Question: I am getting error while importing json file.
Below is my error.

My Json File:
{"city": "ACMAR", "loc": [-86.51557, 33.584132], "pop": 6055, "state": "AL", "_id": "35004"}
{"city": "ADAMSVILLE", "loc": [-86.959727, 33.588437], "pop": 10616, "state": "AL", "_id": "35005"}
{"city": "ADGER", "loc": [-87.167455, 33.434277], "pop": 3205, "state": "AL", "_id": "35006"}
{"city": "KEYSTONE", "loc": [-86.812861, 33.236868], "pop": 14218, "state": "AL", "_id": "35007"}
{"city": "NEW SITE", "loc": [-85.951086, 32.941445], "pop": 19942, "state": "AL", "_id": "35010"}
{"city": "ALPINE", "loc": [-86.208934, 33.331165], "pop": 3062, "state": "AL", "_id": "35014"}
{"city": "ARAB", "loc": [-86.489638, 34.328339], "pop": 13650, "state": "AL", "_id": "35016"}
{"city": "BAILEYTON", "loc": [-86.621299, 34.268298], "pop": 1781, "state": "AL", "_id": "35019"}
{"city": "BESSEMER", "loc": [-86.947547, 33.409002], "pop": 40549, "state": "AL", "_id": "35020"}
{"city": "HUEYTOWN", "loc": [-86.999607, 33.414625], "pop": 39677, "state": "AL", "_id": "35023"}
{"city": "BLOUNTSVILLE", "loc": [-86.568628, 34.092937], "pop": 9058, "state": "AL", "_id": "35031"}
{"city": "BREMEN", "loc": [-87.004281, 33.973664], "pop": 3448, "state": "AL", "_id": "35033"}
{"city": "BRENT", "loc": [-87.211387, 32.93567], "pop": 3791, "state": "AL", "_id": "35034"}
{"city": "BRIERFIELD", "loc": [-86.951672, 33.042747], "pop": 1282, "state": "AL", "_id": "35035"}
{"city": "CALERA", "loc": [-86.755987, 33.1098], "pop": 4675, "state": "AL", "_id": "35040"}
{"city": "CENTREVILLE", "loc": [-87.11924, 32.950324], "pop": 4902, "state": "AL", "_id": "35042"}
{"city": "CHELSEA", "loc": [-86.614132, 33.371582], "pop": 4781, "state": "AL", "_id": "35043"}
{"city": "COOSA PINES", "loc": [-86.337622, 33.266928], "pop": 7985, "state": "AL", "_id": "35044"}
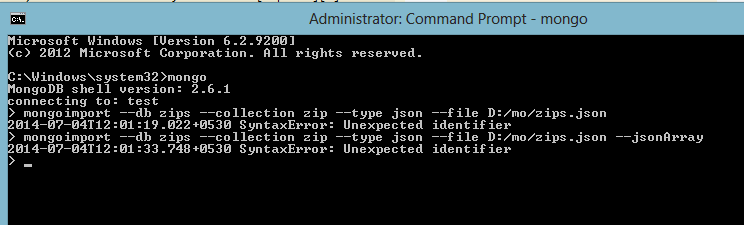
Answer: Quit the mongo shell !
is an independant command
Just execute the second command.
I'm not in 2.6 mongodb but I don't think there are so many changes